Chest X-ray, PA view. Patient: 38 years old, sex M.
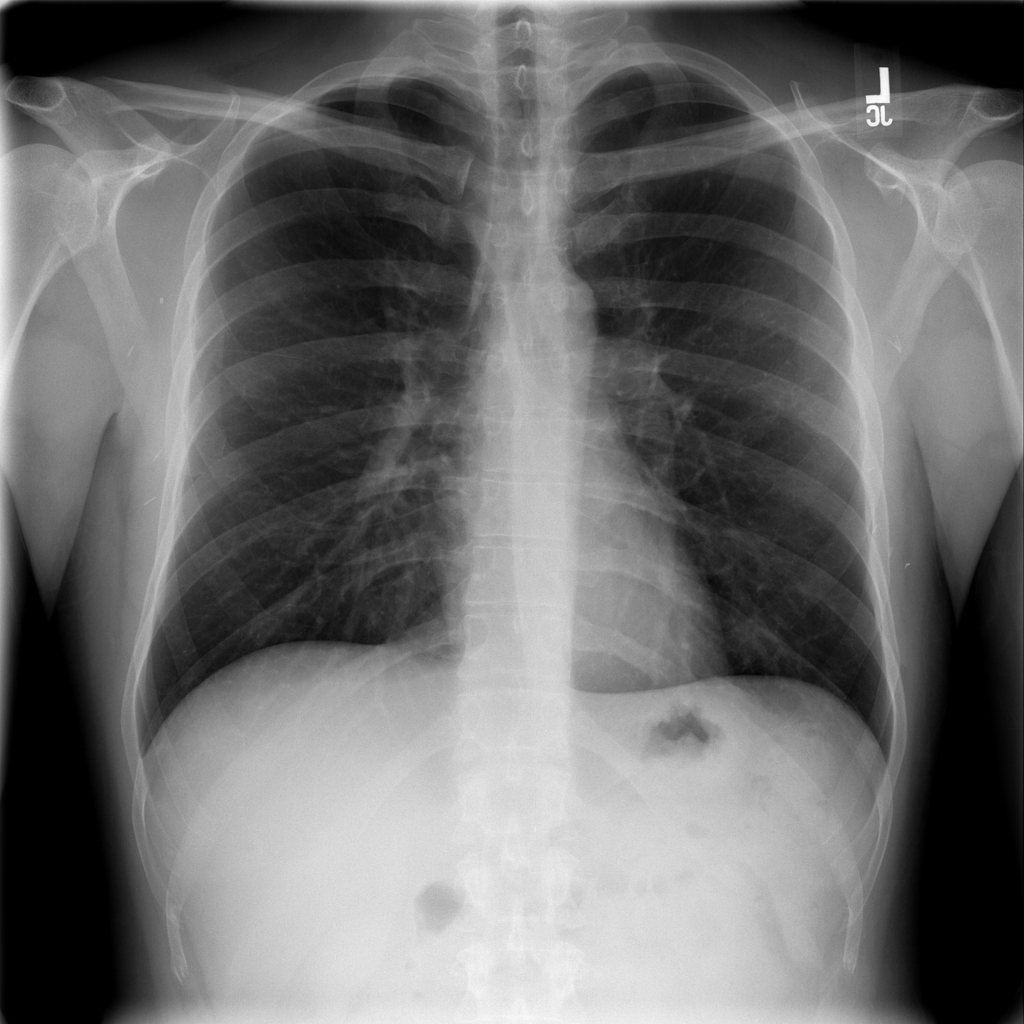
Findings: No Finding